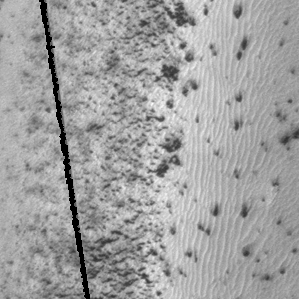
Label: frost